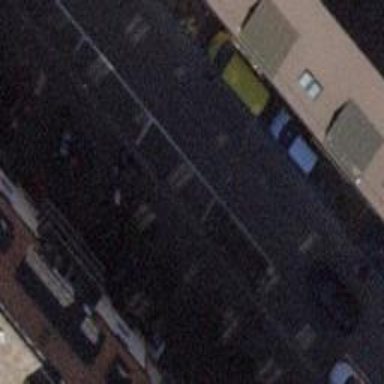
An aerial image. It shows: Bicycle parking area with stands.